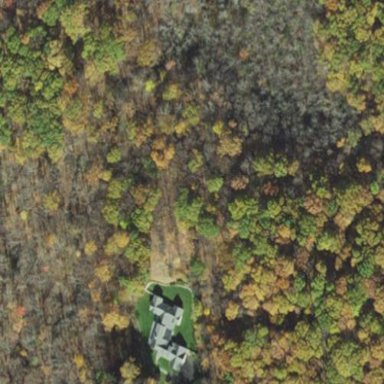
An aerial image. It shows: Existing Preserved Open Space in woodland area.